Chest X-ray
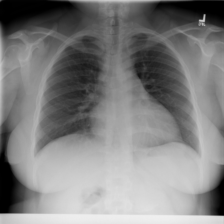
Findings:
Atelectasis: negative
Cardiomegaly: negative
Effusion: negative
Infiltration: negative
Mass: negative
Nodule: negative
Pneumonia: negative
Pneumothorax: negative
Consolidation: negative
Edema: negative
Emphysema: negative
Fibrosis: negative
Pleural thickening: negative
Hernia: negative